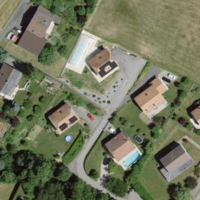
EUNIS habitat code: 54
Species observed at this site:
Prunus padus